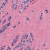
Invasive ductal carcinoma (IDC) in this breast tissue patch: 1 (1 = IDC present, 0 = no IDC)